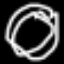
Label: donut